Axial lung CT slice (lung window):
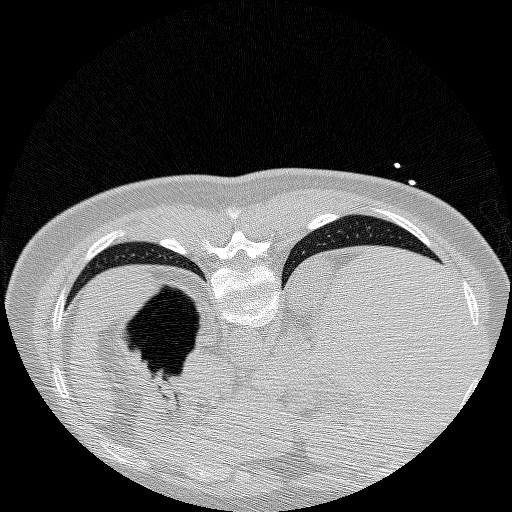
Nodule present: no